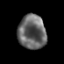
Tissue: prostate
Cell type: Epithelial cells
Senescence score: 0.3356
Nuclear area (px): 934
Mean DAPI intensity: 101.633